Brain MRI, t1w sequence, axial 2D slice.
Patient: age 30, sex F, weight 75 kg, height 1.7 m
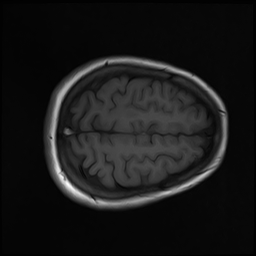